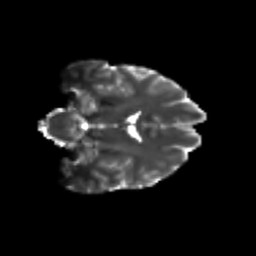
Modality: T2w
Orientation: coronal
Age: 24
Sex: male
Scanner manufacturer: siemens
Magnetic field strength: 3 T
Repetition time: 3.5 s
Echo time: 0.104 s